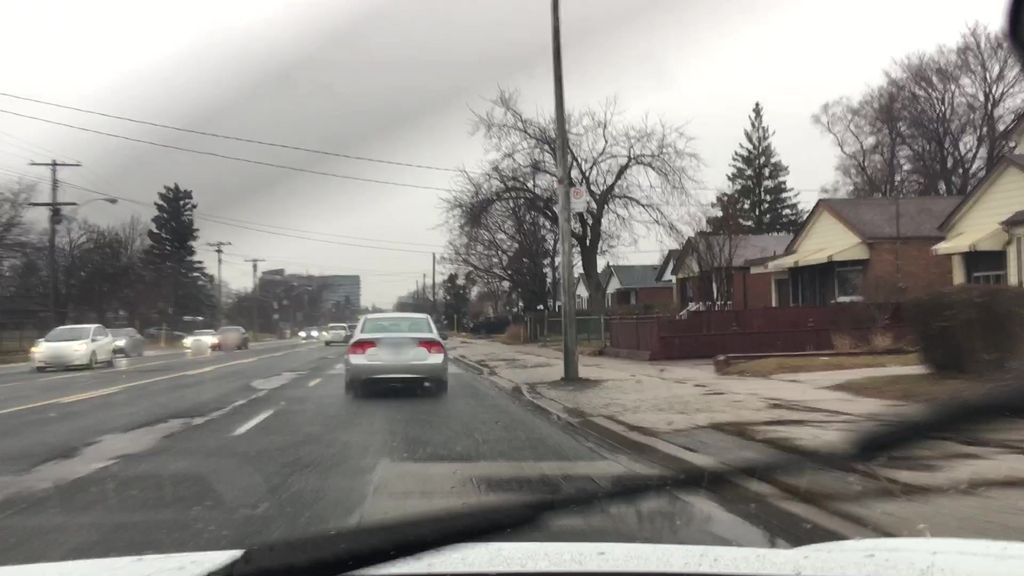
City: toronto